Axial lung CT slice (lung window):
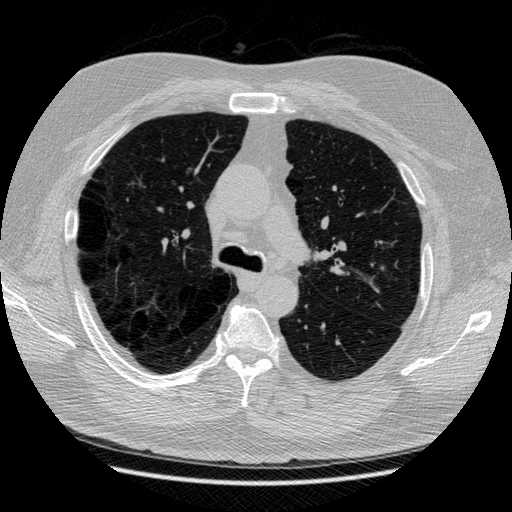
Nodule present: yes
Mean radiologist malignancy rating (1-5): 3.5